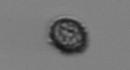
Label: Pseudochattonella_farcimen